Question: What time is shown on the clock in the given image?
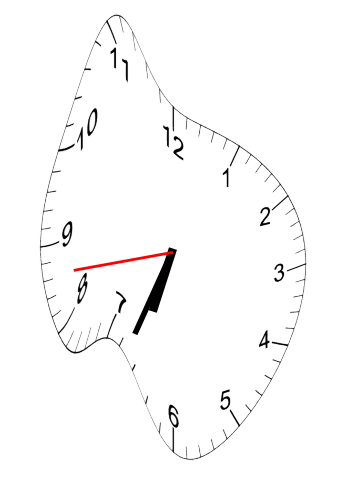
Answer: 06:33:43